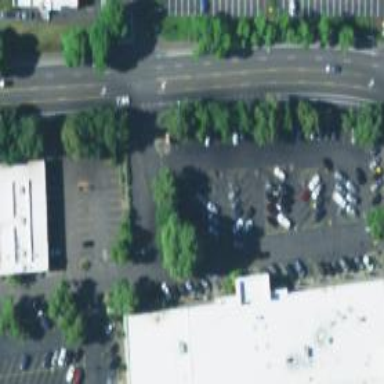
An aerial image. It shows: Parking space is available.